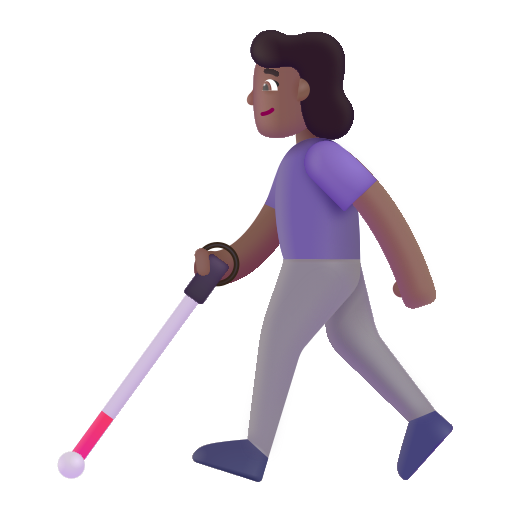
woman with white cane color  dark